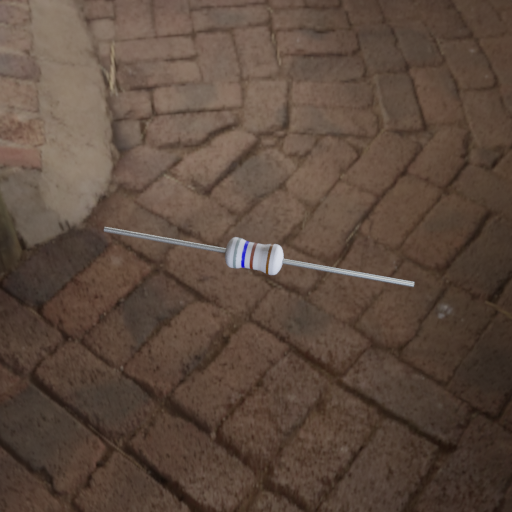
Resistor colour bands (in order): gray, blue, brown, silver, brown